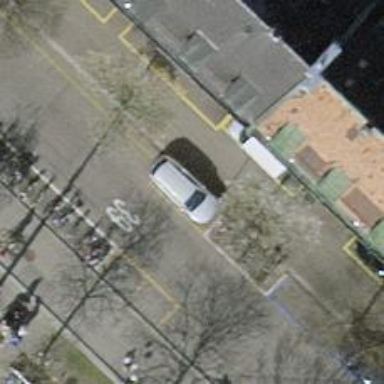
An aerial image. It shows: Designated parking space for disabled individuals.